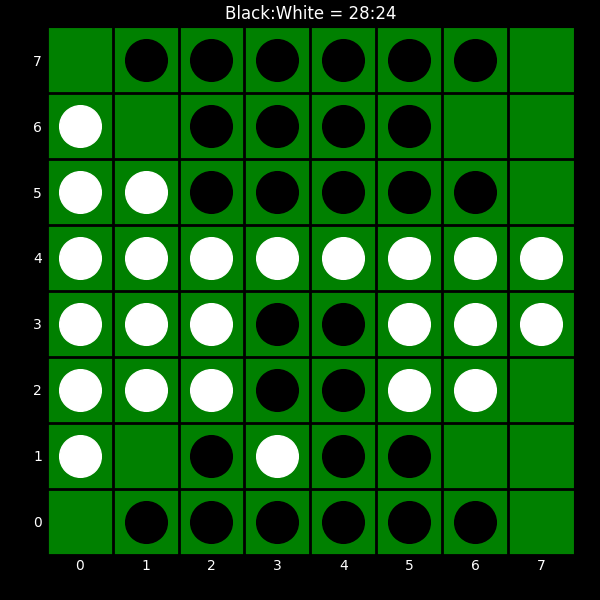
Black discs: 28
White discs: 24